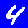
Digit: 4